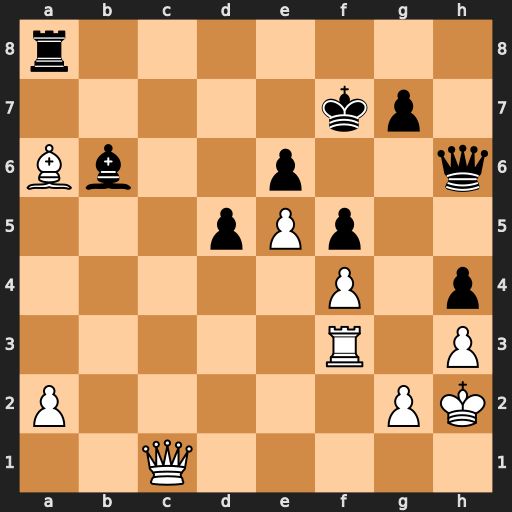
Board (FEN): r7/5kp1/Bb2p2q/3pPp2/5P1p/5R1P/P5PK/2Q5
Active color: w
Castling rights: -
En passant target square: -
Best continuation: Qc6 Rxa6 Qb7+